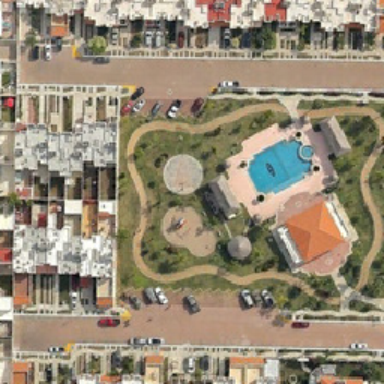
Buildings with ponds and green trees are surrounded by buildings .